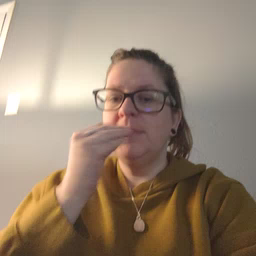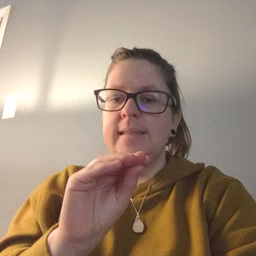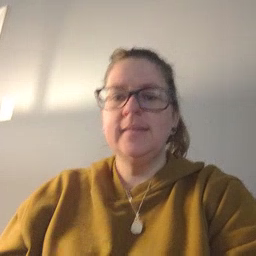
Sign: kiss